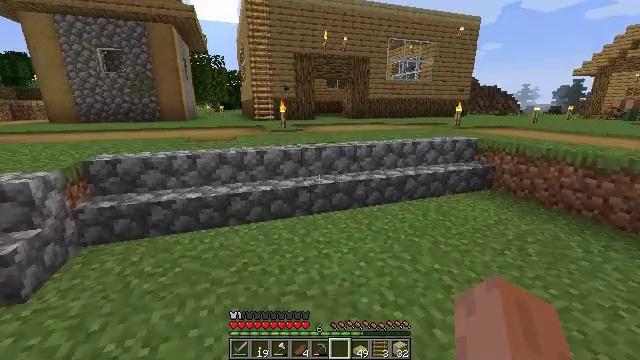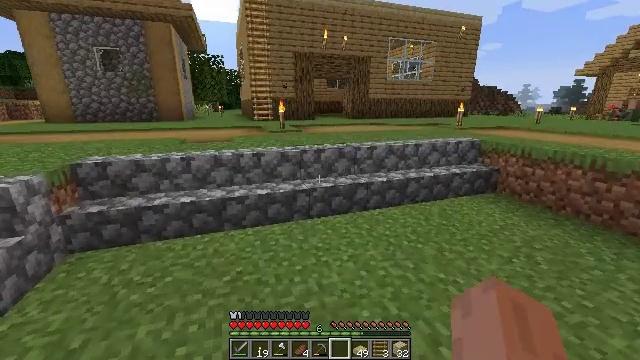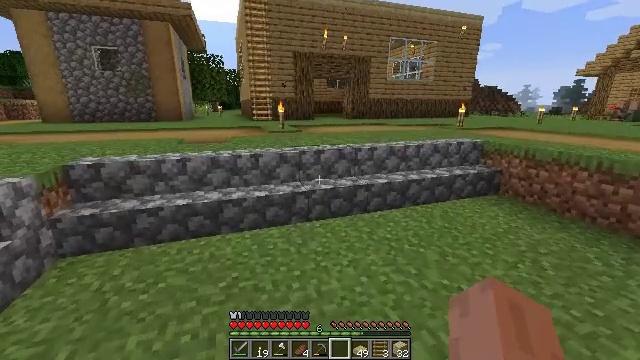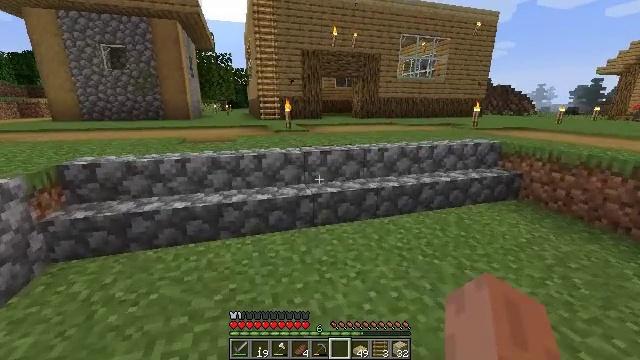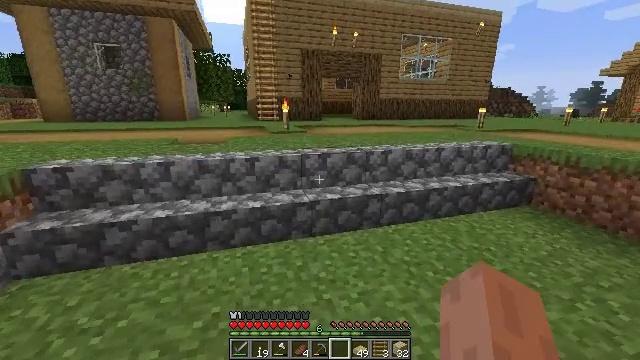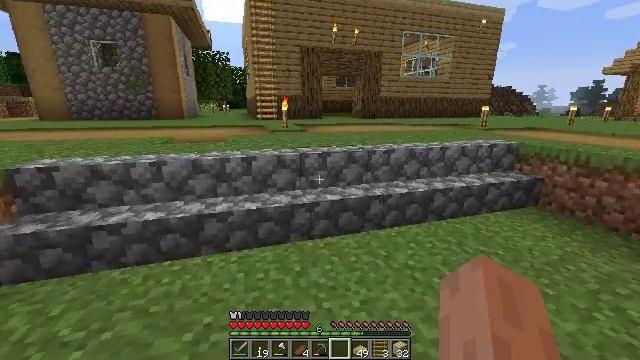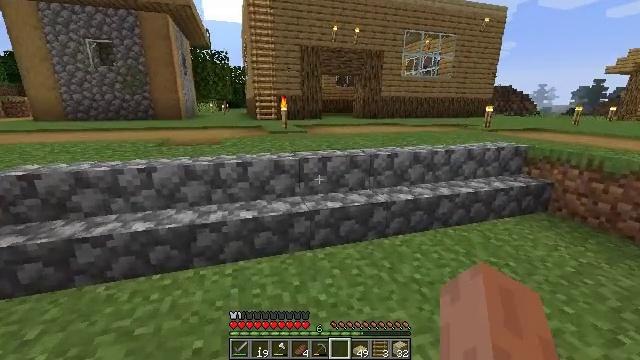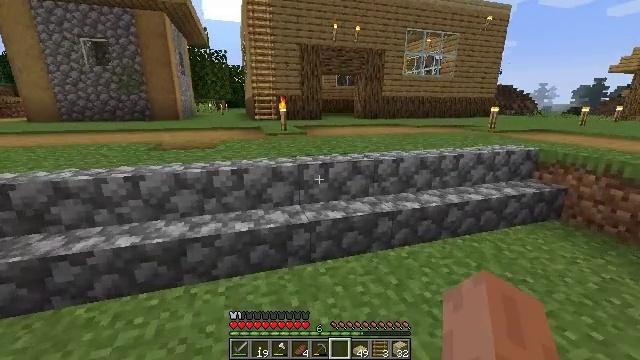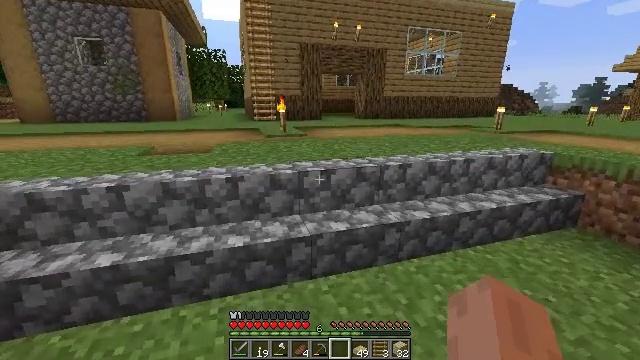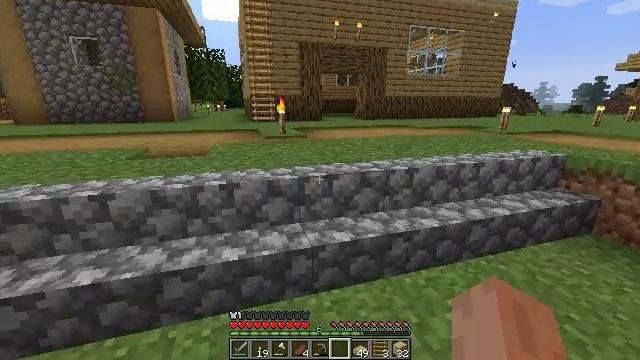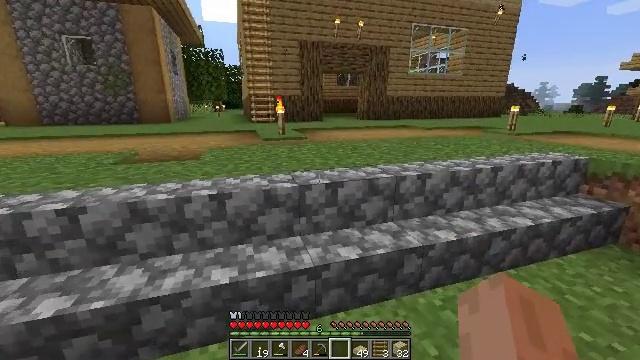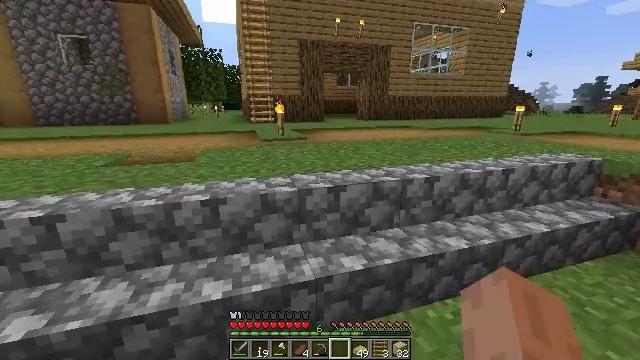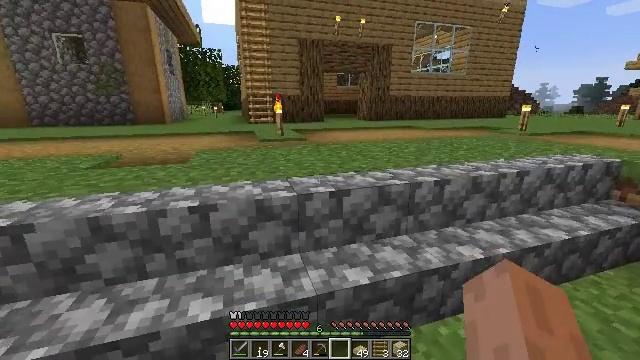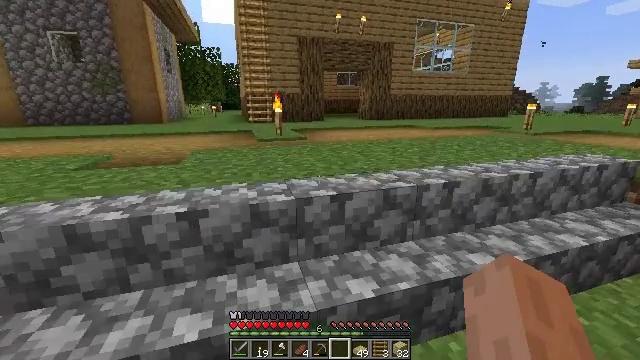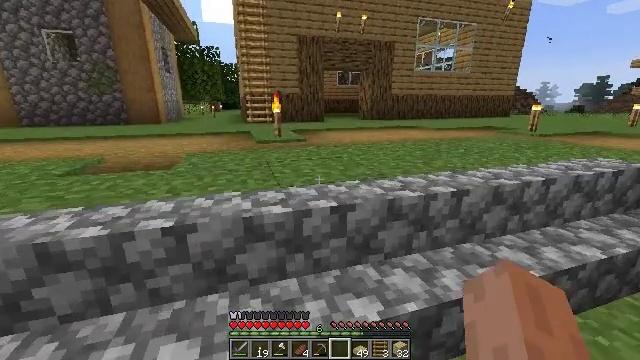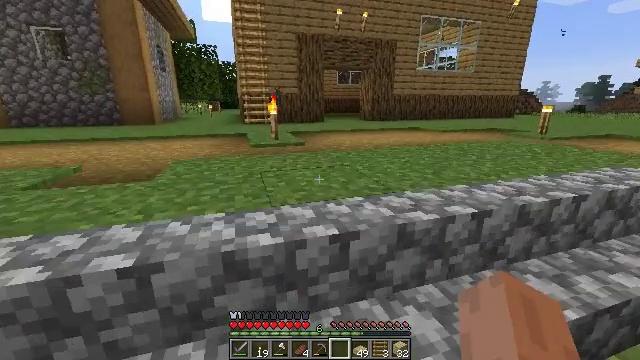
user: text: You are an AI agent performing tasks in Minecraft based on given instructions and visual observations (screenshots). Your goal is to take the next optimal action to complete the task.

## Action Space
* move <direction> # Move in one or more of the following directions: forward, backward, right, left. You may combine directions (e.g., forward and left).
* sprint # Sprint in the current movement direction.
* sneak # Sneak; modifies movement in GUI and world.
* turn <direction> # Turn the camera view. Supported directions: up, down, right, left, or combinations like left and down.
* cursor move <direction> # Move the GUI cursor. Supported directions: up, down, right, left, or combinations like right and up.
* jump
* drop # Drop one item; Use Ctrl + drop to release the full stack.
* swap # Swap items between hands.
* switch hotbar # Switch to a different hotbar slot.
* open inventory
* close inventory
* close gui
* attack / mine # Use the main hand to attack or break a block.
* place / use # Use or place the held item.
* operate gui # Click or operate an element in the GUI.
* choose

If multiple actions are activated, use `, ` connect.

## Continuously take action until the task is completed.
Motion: motion action
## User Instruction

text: Place birch planks in the crafting table to create a birch door.
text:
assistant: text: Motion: move forward
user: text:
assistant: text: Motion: move forward
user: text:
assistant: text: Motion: move forward, turn left
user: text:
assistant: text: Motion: move forward
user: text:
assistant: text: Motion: move forward
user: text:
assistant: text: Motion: move forward
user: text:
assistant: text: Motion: move forward
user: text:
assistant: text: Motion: move forward
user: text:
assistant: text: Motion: move forward
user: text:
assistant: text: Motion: move forward
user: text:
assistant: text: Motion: move forward
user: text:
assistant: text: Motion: move forward
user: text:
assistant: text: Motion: move forward
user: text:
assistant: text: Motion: move forward
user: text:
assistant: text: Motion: move forward
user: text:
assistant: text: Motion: move forward
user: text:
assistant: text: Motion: move forward
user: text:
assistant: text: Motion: move forward
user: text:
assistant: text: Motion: move forward
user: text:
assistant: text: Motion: move forward
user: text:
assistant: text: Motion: move forward
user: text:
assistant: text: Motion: move forward
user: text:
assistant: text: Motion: move forward
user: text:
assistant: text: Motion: move forward
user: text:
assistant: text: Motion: move forward
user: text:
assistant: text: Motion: move forward
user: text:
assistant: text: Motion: move forward
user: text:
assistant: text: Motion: move forward
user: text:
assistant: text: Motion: move forward
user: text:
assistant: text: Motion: move forward, turn right and down